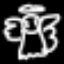
Label: angel